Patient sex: F
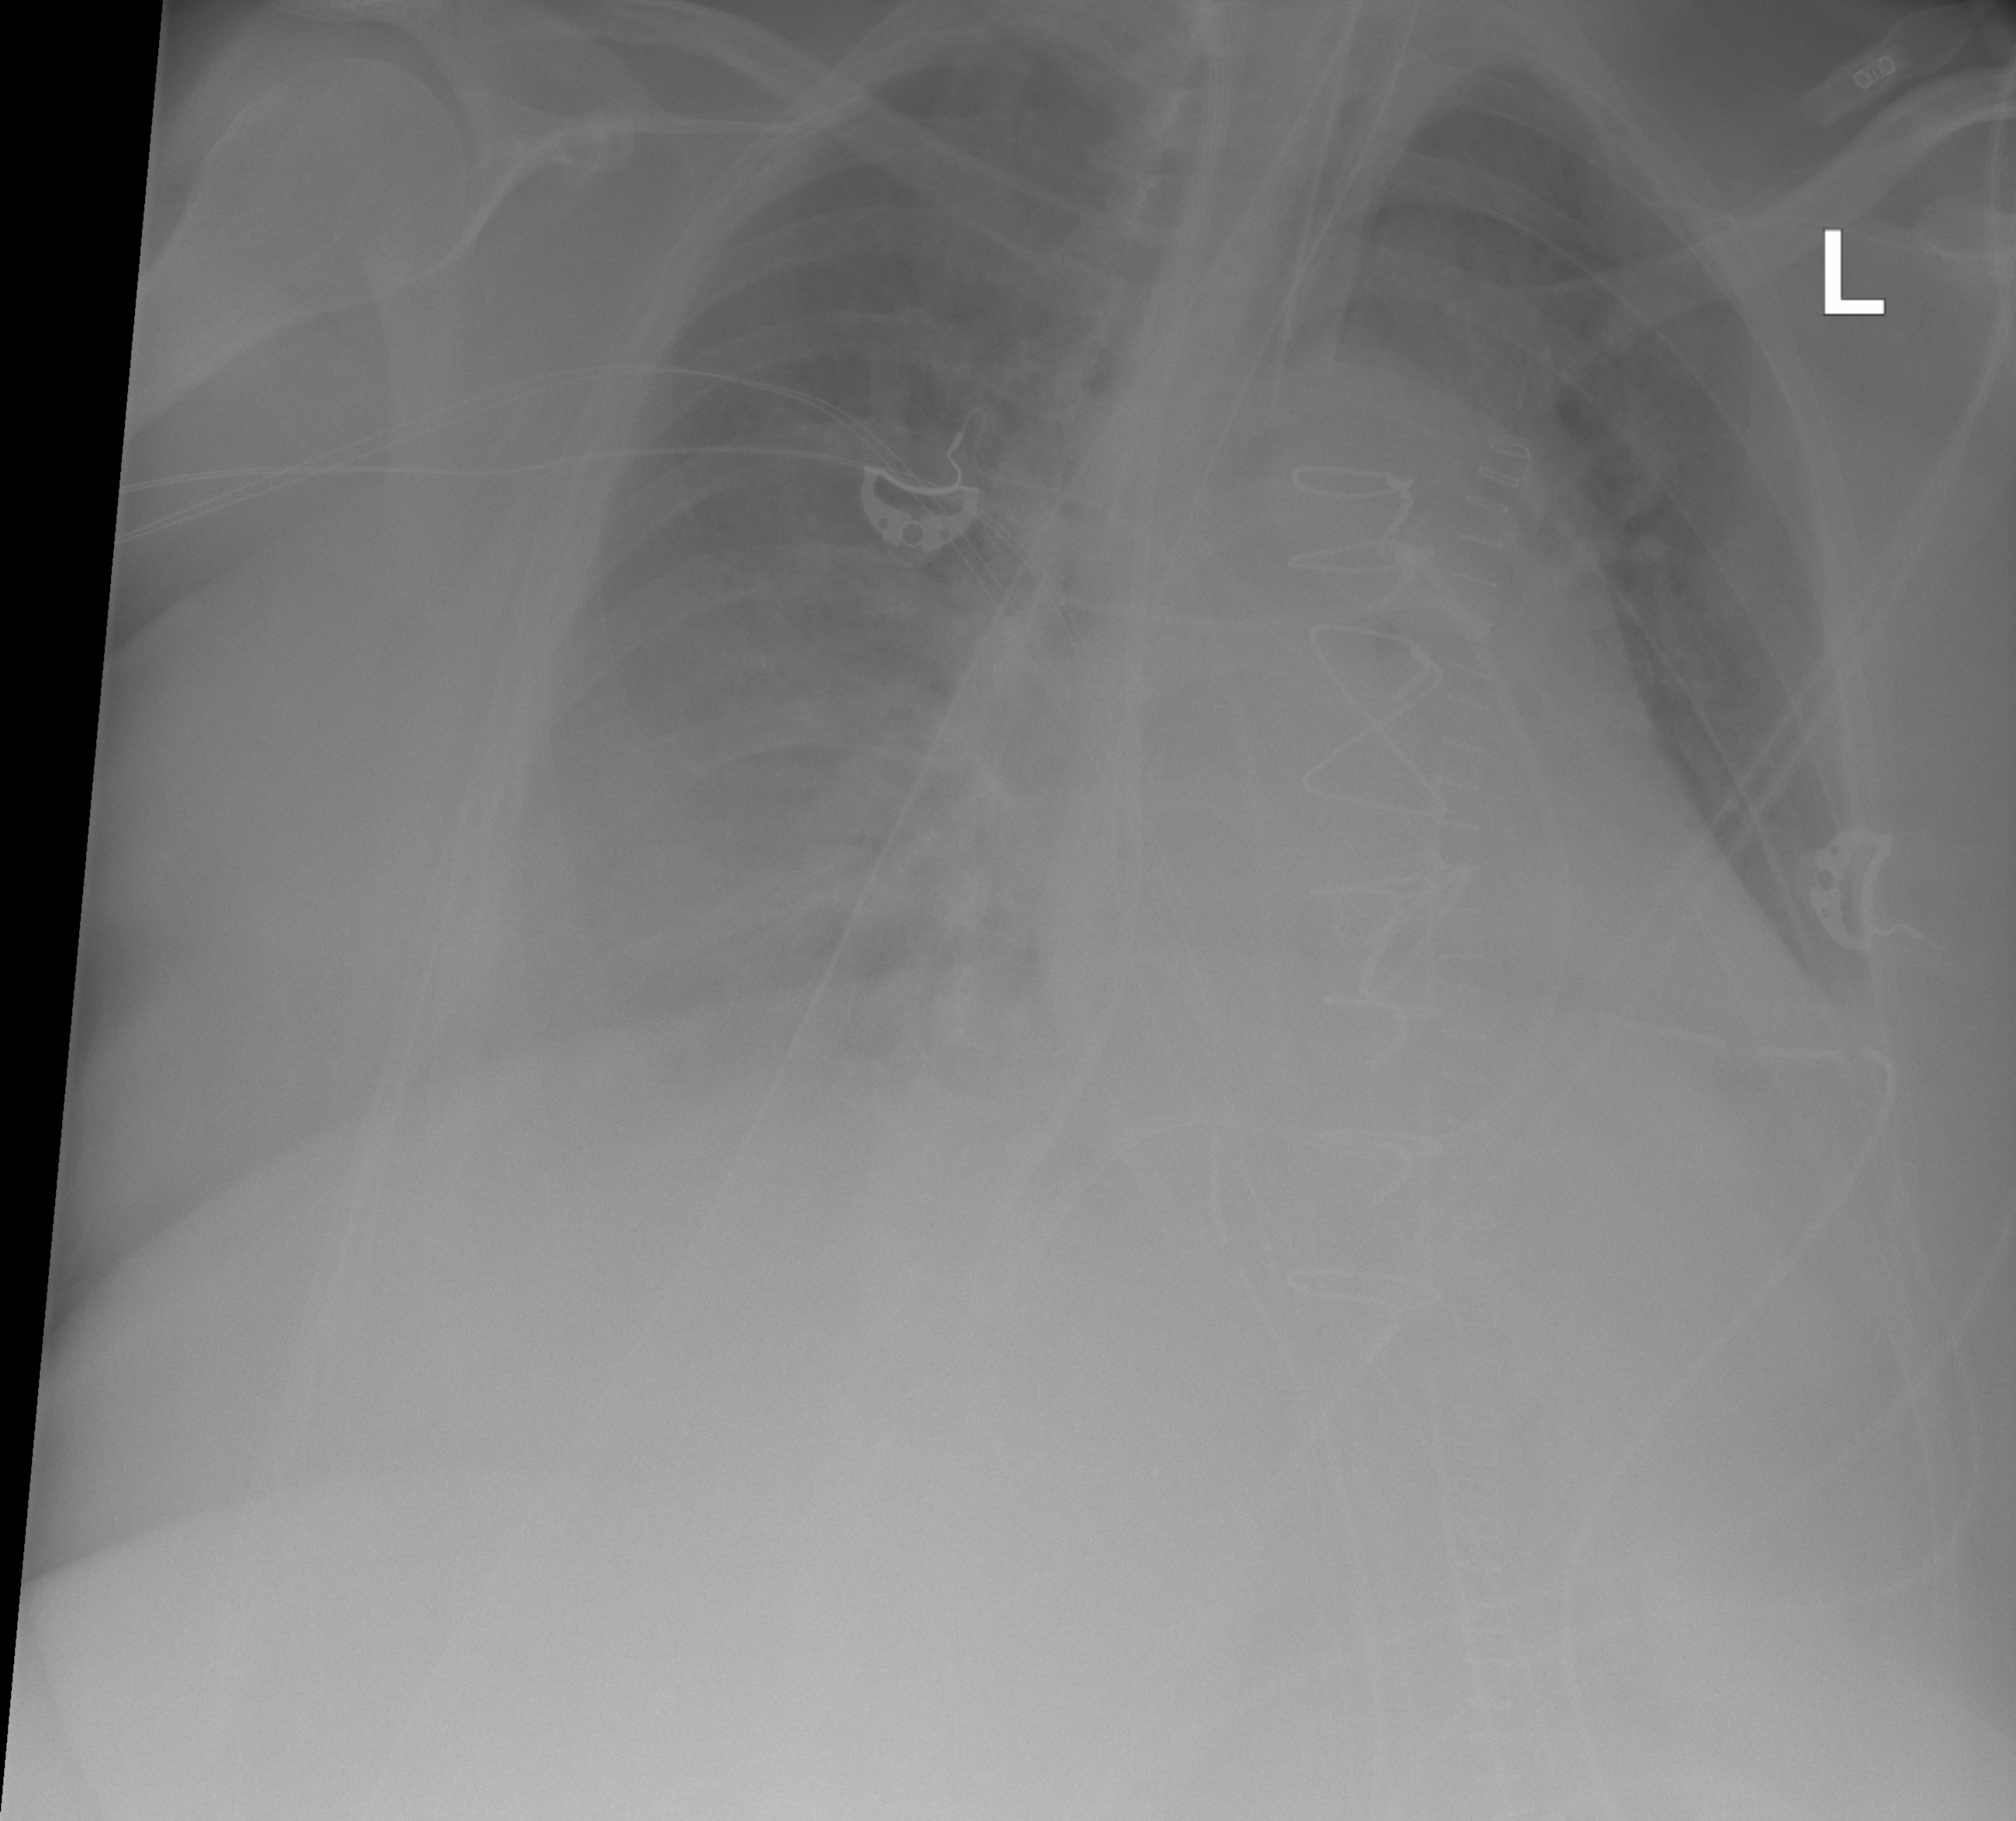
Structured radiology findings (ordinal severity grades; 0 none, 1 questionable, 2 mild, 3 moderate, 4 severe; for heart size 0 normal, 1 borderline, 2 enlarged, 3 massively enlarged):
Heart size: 1
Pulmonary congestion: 2
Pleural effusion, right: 3
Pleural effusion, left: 2
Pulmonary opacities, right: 2
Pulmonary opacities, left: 0
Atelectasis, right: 3
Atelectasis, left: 2